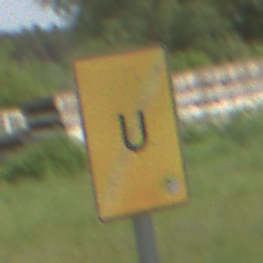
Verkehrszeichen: EndeUmleitung
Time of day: MorningAfternoon
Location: Outdoor (Nature)
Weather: PartlyCloudy
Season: NotSpecified
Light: Natural